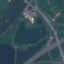
Land use / land cover: Highway